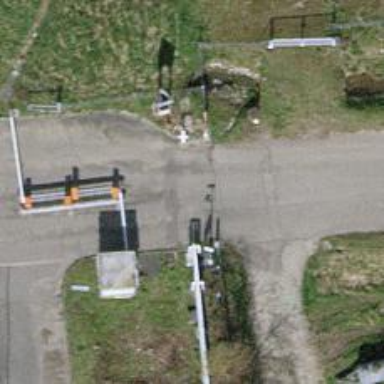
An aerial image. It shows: Gate.